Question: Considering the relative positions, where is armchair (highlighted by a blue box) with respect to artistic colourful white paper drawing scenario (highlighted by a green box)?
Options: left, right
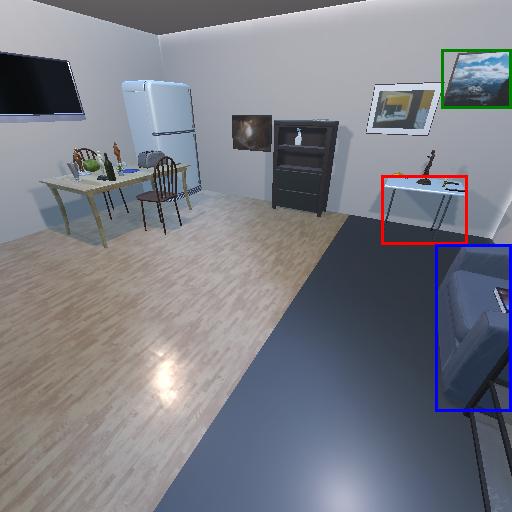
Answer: left